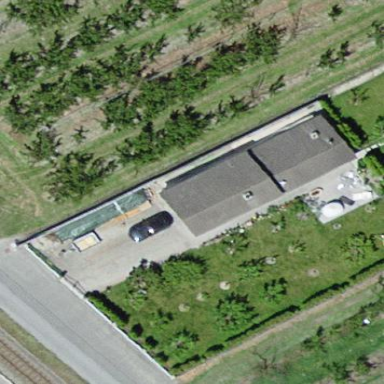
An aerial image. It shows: Simple house.